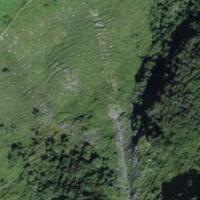
EUNIS habitat code: 23
Species observed at this site:
Rhododendron ferrugineum